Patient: sex M, age 71
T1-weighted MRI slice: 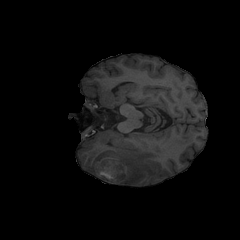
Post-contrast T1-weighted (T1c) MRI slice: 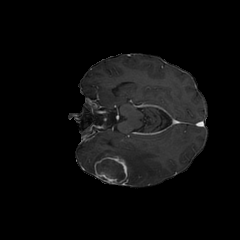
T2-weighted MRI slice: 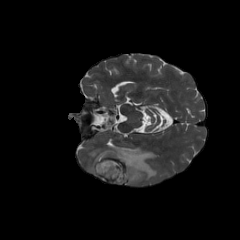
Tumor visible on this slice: yes
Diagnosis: Glioblastoma, IDH-wildtype
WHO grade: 4